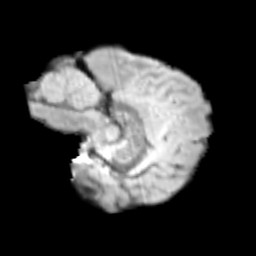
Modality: T2w
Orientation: sagittal
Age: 10
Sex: male
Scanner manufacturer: siemens
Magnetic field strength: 3 T
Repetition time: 3.8 s
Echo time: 0.07 s